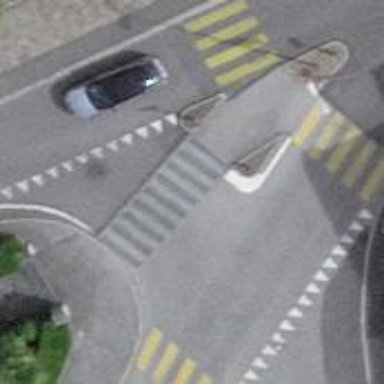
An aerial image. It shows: Marked zebra crossing with pedestrian island.